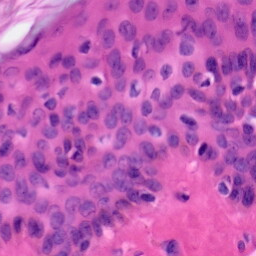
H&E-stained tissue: Skin